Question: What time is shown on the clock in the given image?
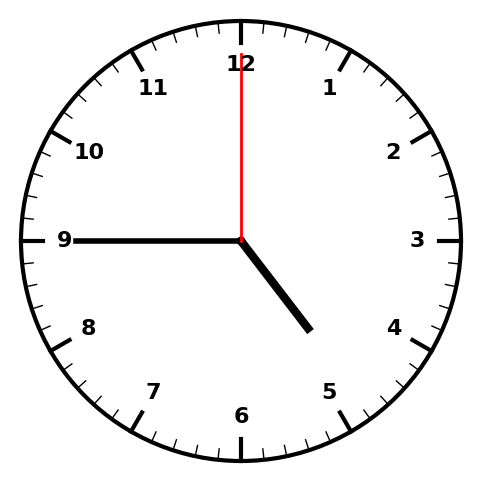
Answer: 04:45:00